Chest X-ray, PA view. Patient: 36 years old, sex F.
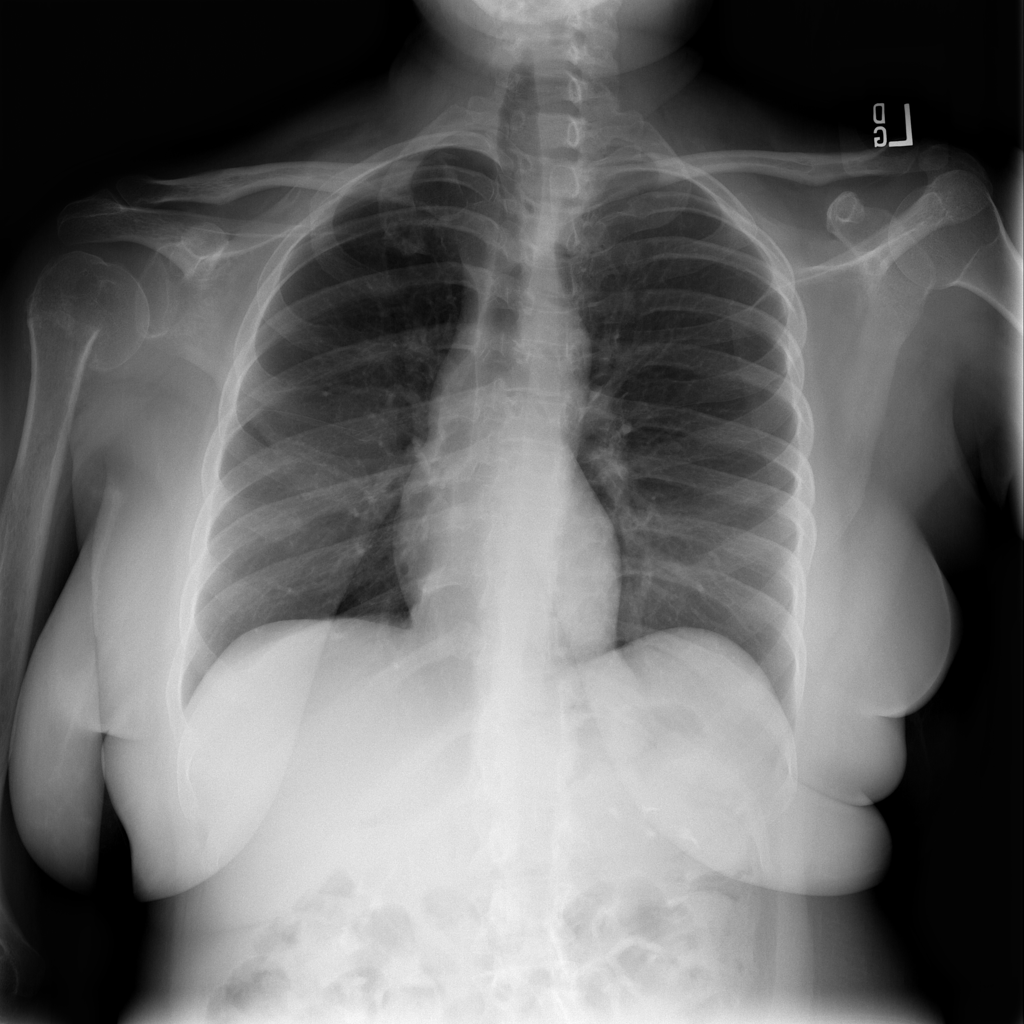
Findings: No Finding